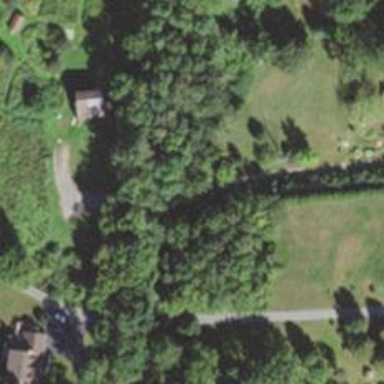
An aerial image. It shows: Residential driveway designated as service road.